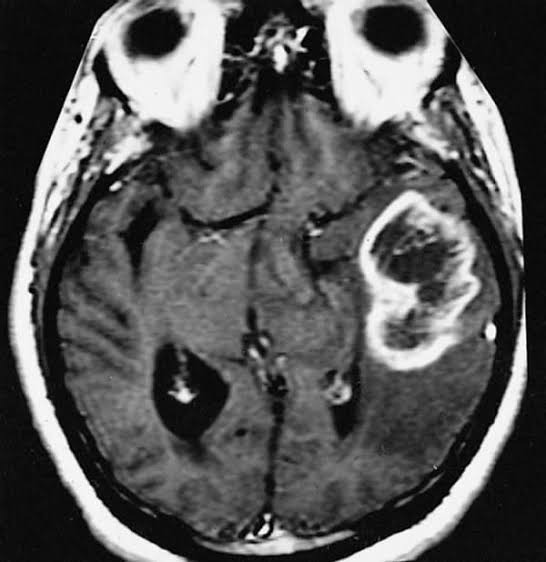
Label: glioma